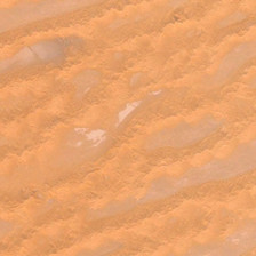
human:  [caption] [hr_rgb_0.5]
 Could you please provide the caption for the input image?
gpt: sunlight shining on the potholes in the water .

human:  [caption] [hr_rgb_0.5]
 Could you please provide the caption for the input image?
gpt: After the rain is very beautiful on the background.

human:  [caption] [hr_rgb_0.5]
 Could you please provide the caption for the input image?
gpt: After the rain, the background is beautiful.

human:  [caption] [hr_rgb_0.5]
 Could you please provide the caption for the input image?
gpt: After the rain, it's really nice.

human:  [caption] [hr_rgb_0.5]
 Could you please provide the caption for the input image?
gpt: After the rain is very beautiful on the background.